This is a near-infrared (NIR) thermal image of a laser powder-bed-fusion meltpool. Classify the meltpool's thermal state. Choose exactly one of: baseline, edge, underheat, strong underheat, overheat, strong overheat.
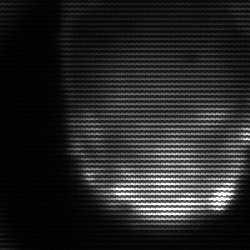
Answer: edge